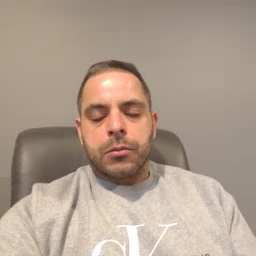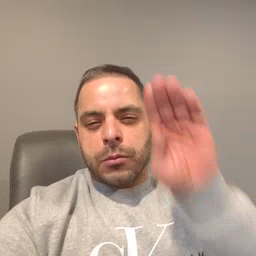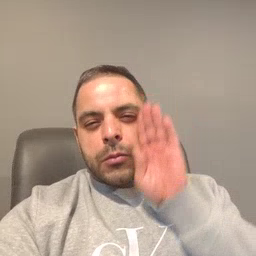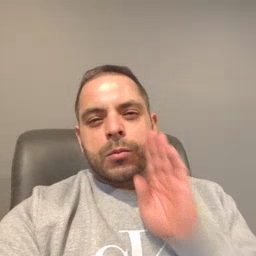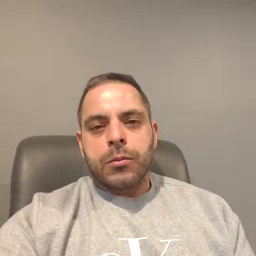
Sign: brown